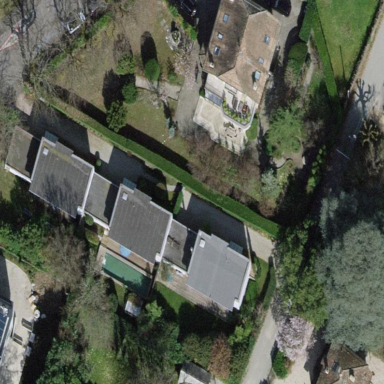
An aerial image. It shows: Garden enclosed by fence.